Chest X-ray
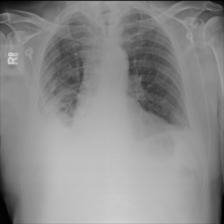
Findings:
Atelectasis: negative
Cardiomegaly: negative
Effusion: negative
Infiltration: negative
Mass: negative
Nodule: negative
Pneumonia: negative
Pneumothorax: negative
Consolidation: positive
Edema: negative
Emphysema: negative
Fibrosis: negative
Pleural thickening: negative
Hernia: negative